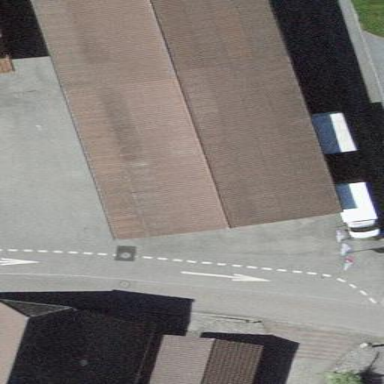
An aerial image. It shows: Warehouse.